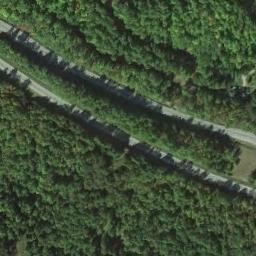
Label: freeway